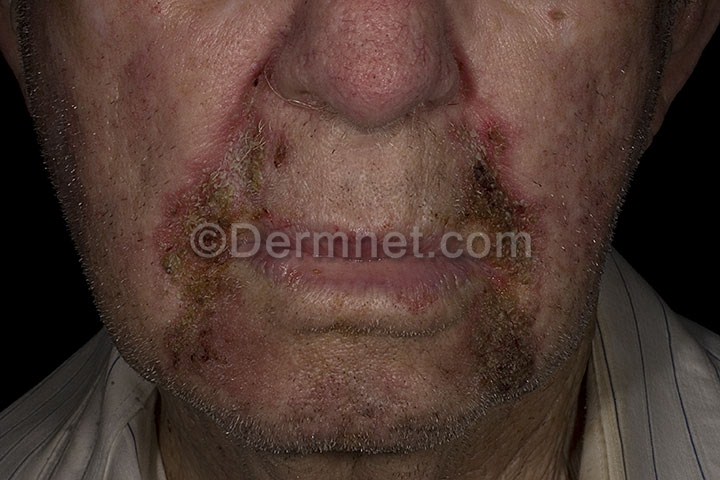
Disease: Actinic Keratosis Basal Cell Carcinoma and other Malignant Lesions